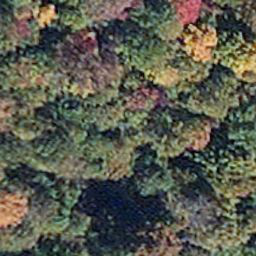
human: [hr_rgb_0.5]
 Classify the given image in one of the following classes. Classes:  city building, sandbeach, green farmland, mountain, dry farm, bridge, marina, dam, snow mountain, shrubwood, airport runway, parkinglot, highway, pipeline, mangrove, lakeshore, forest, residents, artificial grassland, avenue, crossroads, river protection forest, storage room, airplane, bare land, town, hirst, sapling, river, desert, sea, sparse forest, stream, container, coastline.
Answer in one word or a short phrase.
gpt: mangrove